Field crop: maize
Growth stage: 2
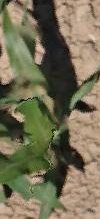
Species: maize